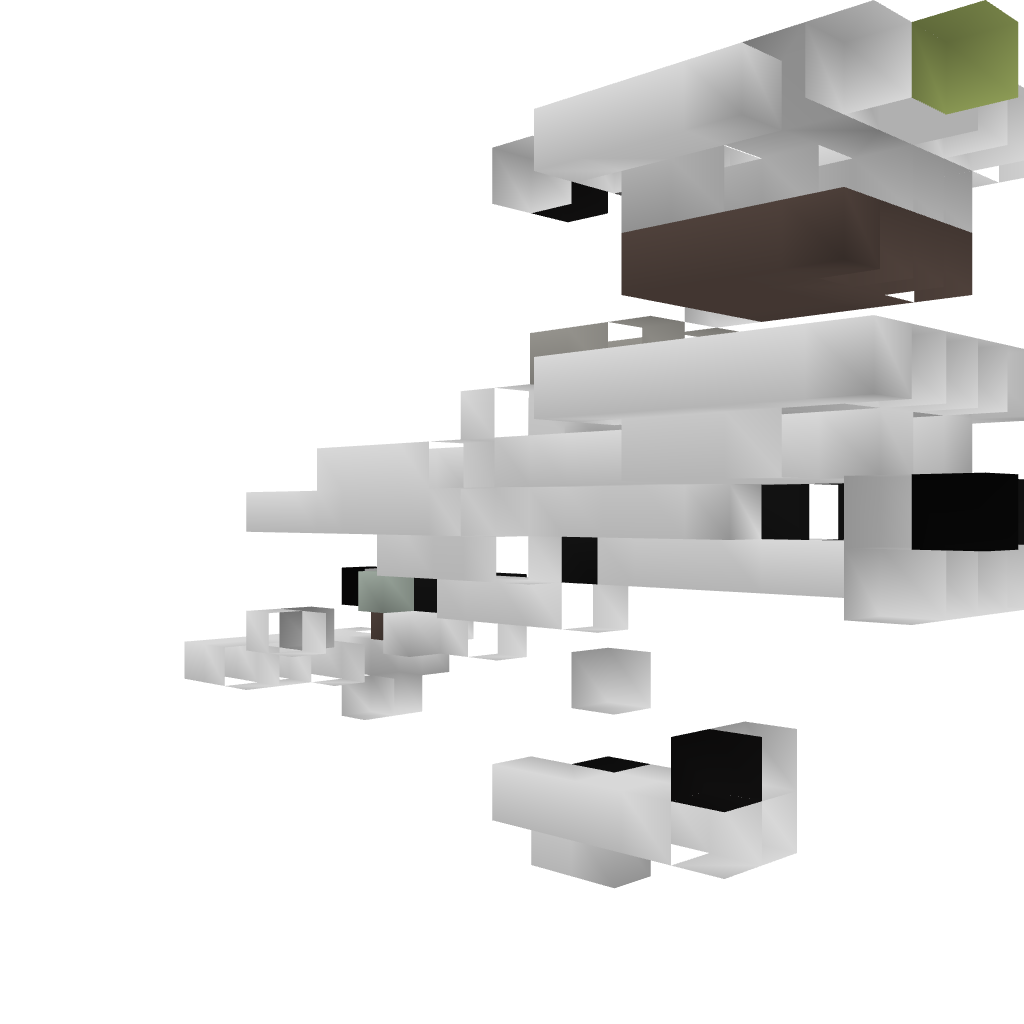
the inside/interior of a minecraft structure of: Chicken Farm+Cooker